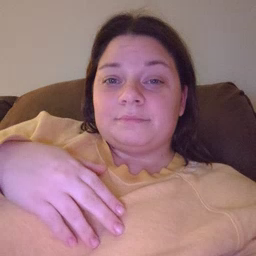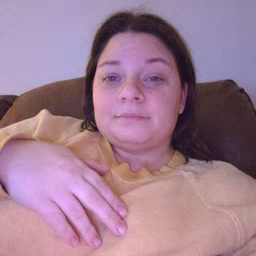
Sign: clean